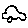
Label: car